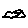
Label: bird